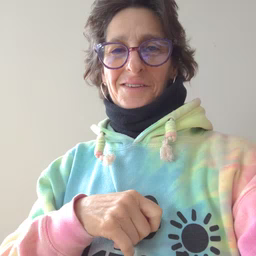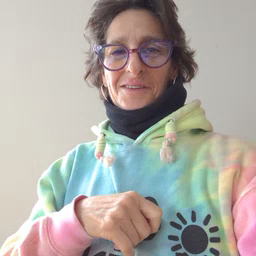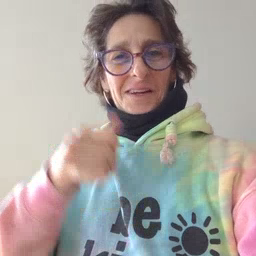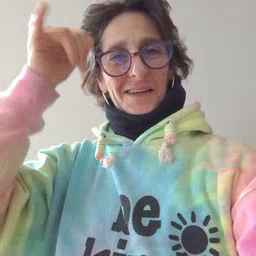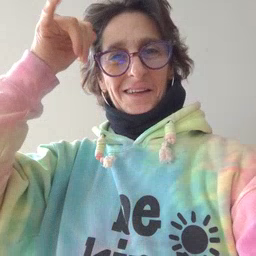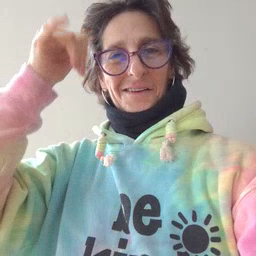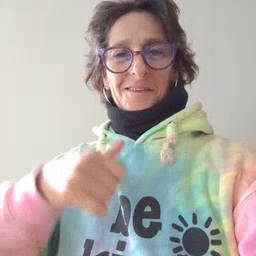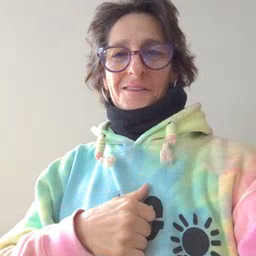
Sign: cow